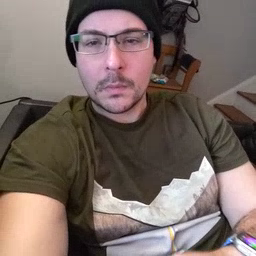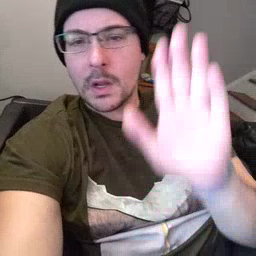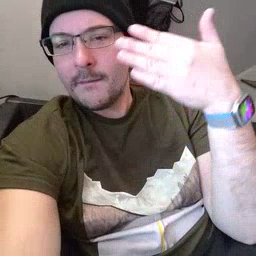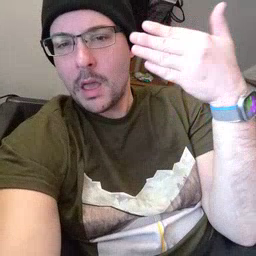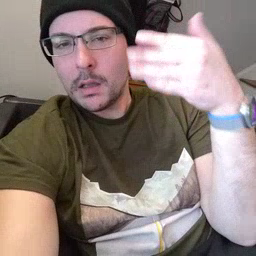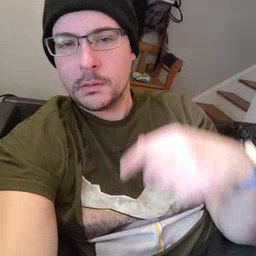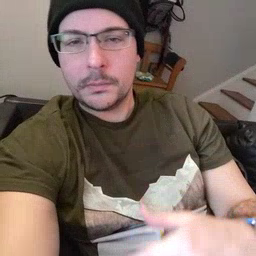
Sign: flag